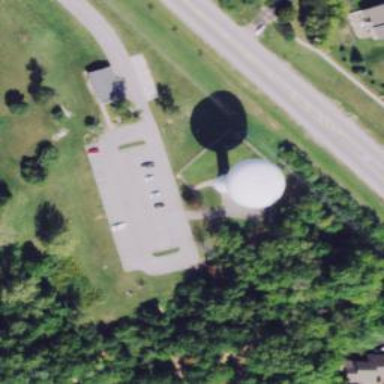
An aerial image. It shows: Water tower that is man-made.